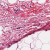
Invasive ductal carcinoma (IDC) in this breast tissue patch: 0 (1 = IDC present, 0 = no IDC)